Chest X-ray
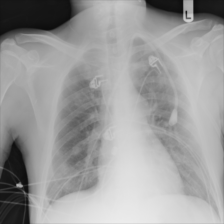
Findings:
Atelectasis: negative
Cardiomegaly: negative
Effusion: negative
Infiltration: negative
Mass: negative
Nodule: positive
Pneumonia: negative
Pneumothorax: negative
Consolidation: negative
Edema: negative
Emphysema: negative
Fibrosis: negative
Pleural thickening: negative
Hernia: negative